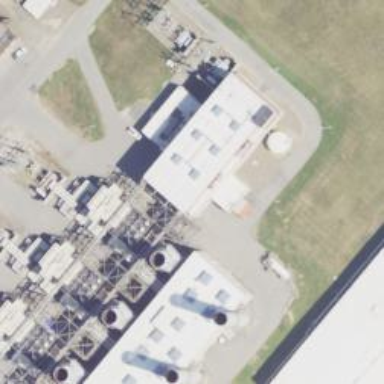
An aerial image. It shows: Gas turbine generator is in use.